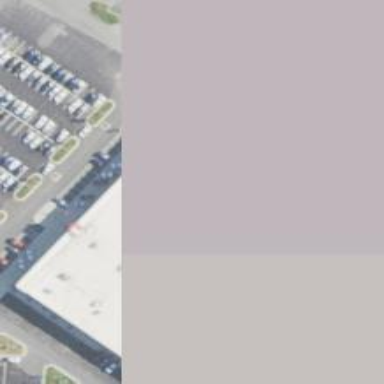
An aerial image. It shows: Car shop building.